Question: I have 4 values of Strings imported from different activities I want to display in one TextView.
But when you display the values on the phone, the imported values are blank and they are appearing on the screen as null and Ido not want the word null to show. How can I canceled it?
This code you used to display the values and set this condition but did not succeed. Is the code wrong ???
'''
public class Order extends AppCompatActivity {
private EditText nam;
private EditText address;
private EditText phon;
String sandwish;
String snack;
String juice;
String pizza;
int sandwishI;
int snackI;
int juiceI;
int pizzaI;
TextView orderSummaryTextView;
@Override
protected void onCreate(Bundle savedInstanceState) {
super.onCreate( savedInstanceState );
setContentView( R.layout.activity_order );
Intent i = getIntent();
Bundle b = i.getBundleExtra( "personBdl" );
sandwish = b.getString( "string" );
snack = b.getString( "name" );
juice = b.getString( "value1" );
pizza = b.getString( "value2" );
sandwishI = b.getInt( "INT" );
snackI = b.getInt( "INT1" );
juiceI = b.getInt( "INT2" );
pizzaI = b.getInt( "INT3" );
final String textMessages = allText( sandwish,snack,juice,pizza );
displayMessageSandwish( textMessages );
private String allText(String sandwish,String snack,String juice,String pizza) {
String string = "";
if (TextUtils.isEmpty( sandwish )) {
orderSummaryTextView.setError( "empty" );
}
if (TextUtils.isEmpty( snack )) {
orderSummaryTextView.setError( "empty" );
}
return string;
}
private void displayMessageSandwish(String mSandwish) {
orderSummaryTextView = (TextView) findViewById( R.id.order_sandwish );
orderSummaryTextView.setText( mSandwish );
}
'''
I have added a picture from my phone about the appearance of the word Null where the imported value is empty

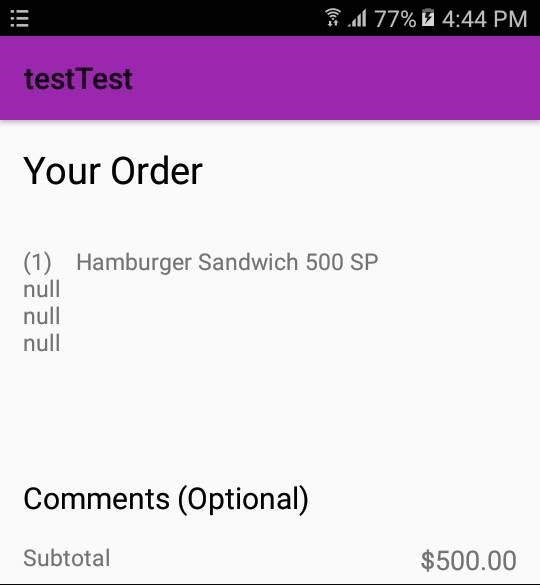
Answer: You can use this method to solve this.
'''
private static String removeIfNull(String clearMe){
return clearMe == null ? "" : clearMe;
}
'''
And use it as;
'''
snack = removeIfNull(b.getString( "name" ));
juice = removeIfNull(b.getString( "value1" ));
pizza = removeIfNull(b.getString( "value2" ));
'''